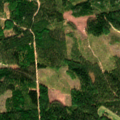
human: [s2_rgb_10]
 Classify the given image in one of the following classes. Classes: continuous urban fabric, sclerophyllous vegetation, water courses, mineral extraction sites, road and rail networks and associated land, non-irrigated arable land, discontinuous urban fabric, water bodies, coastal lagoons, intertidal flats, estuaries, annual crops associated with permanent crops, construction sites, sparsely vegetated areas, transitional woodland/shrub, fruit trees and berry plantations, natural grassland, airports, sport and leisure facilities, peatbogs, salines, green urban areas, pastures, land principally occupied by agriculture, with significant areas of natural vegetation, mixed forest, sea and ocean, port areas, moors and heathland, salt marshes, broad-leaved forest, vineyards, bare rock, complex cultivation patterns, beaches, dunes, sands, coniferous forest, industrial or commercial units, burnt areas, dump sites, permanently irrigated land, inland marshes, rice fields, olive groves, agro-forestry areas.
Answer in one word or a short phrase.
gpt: coniferous forest, transitional woodland/shrub